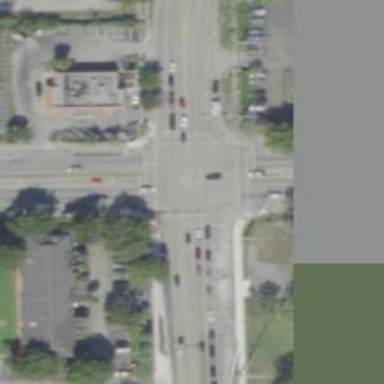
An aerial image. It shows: Uncontrolled road crossing with marked lines.